Question: i am new to ios,i write some basic code with storyboard for study.
i have a tabbar controller which have two tab bar item.i want the second item display a tableview,so i drag tableview to the uiviewcontroller,then in the tabview,i add a static table cell.then i drag a uiviewcontroller and a text label in it to display.
i want when i click the tablecell,the program will take me to the uiviewcontroller who has a simple text label,so i add a segue from tablecell to the new uiviewcontroller,but it seems don't work.
my code is here:<URL>

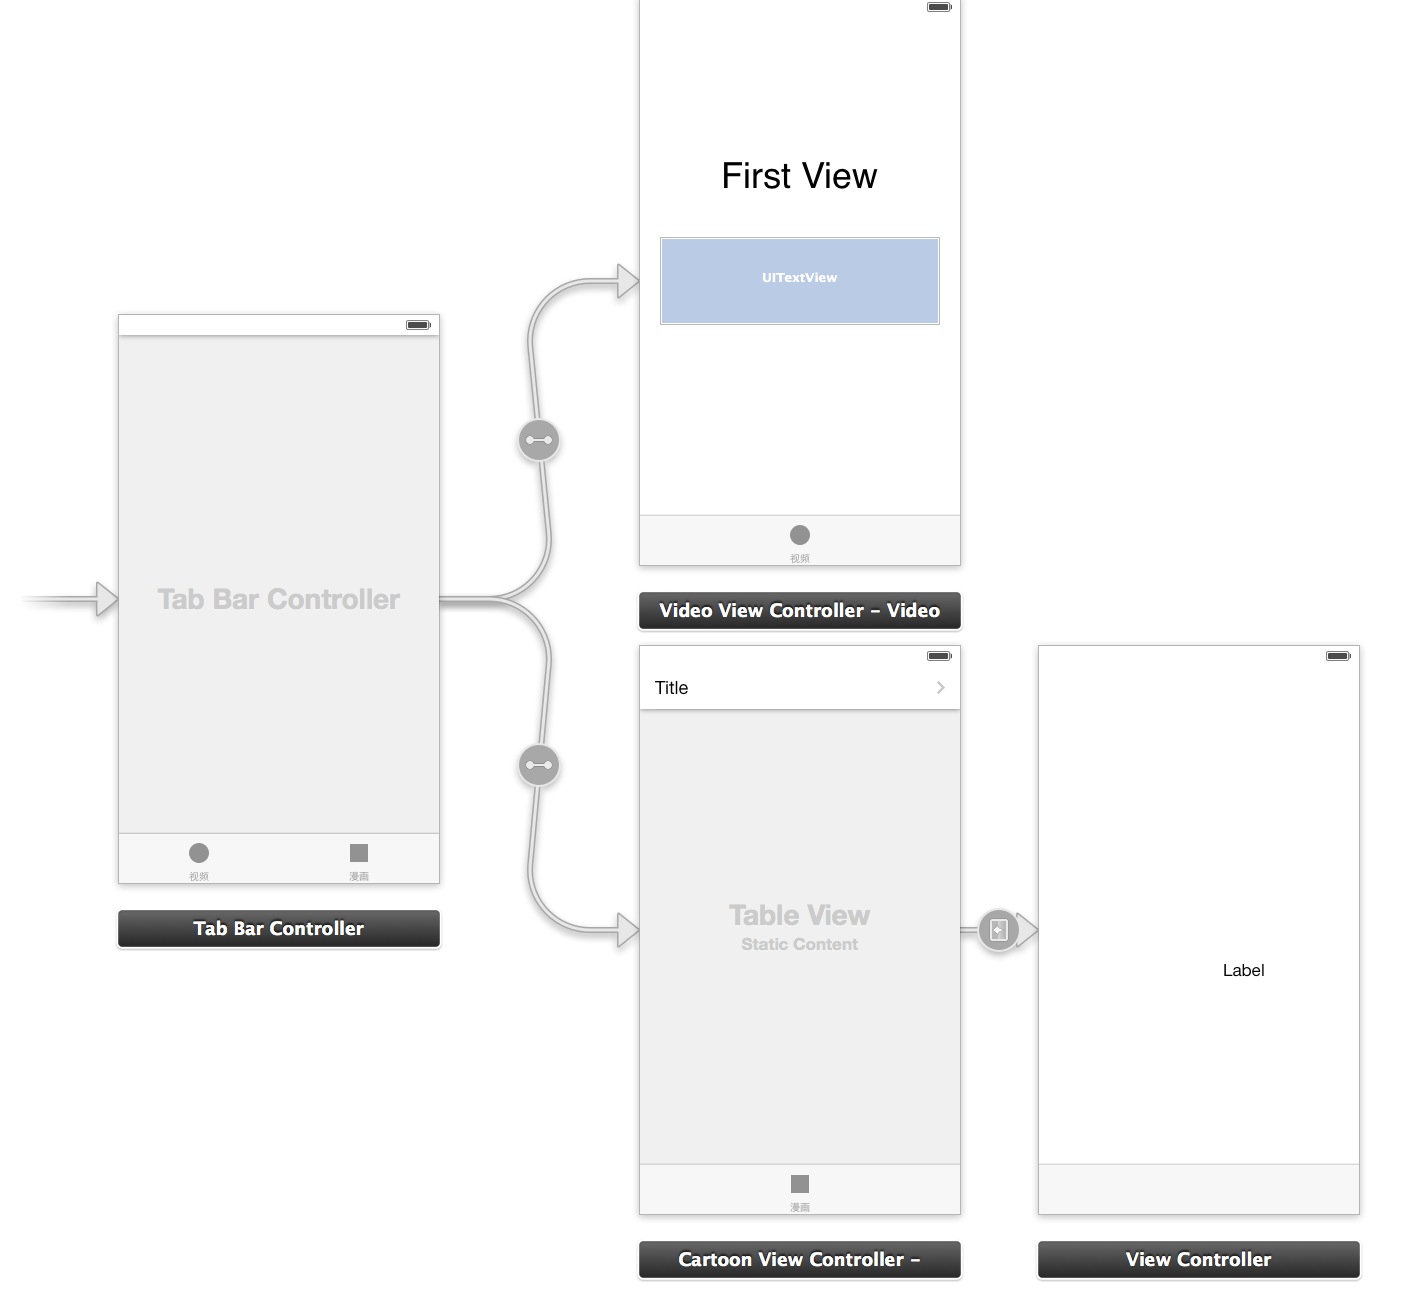
Answer: Make the second View Controller a UITableViewController instead of dragging a UITableView to a UIViewController. This is necessary because static Table Views only work on UITableViewControllers.
See same question answered here with references on why it doesn't work in that case: <URL>
Once you change it to a UITableViewController, drag a new segue from the static cell to your destinationViewController and it should work as you expected.